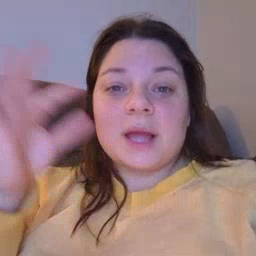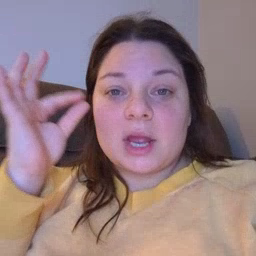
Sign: hair